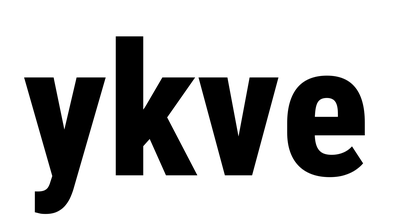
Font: Roboto_Condensed_ExtraBold